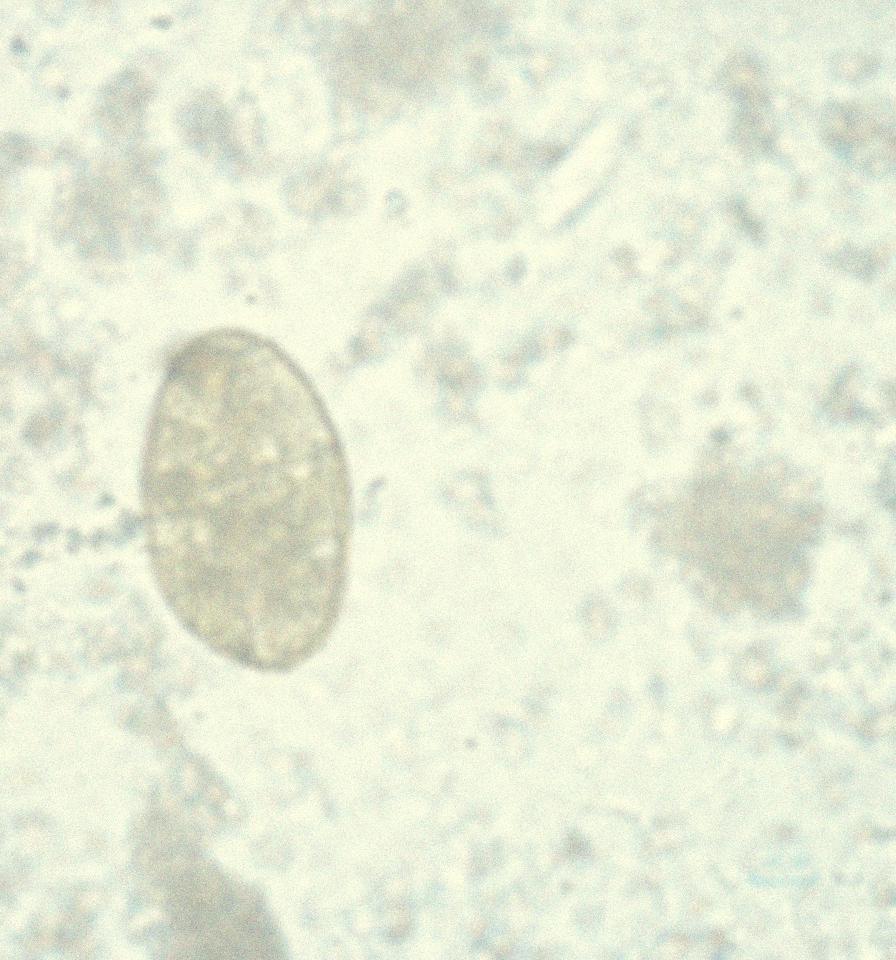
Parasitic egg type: Paragonimus spp